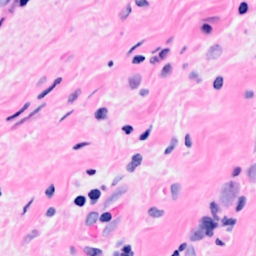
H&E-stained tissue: Breast